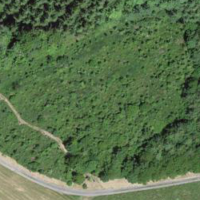
EUNIS habitat code: 44
Species observed at this site:
Campanula rotundifolia